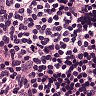
Metastatic tissue present: no